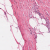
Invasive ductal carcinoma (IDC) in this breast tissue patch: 0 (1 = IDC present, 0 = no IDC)